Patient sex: M
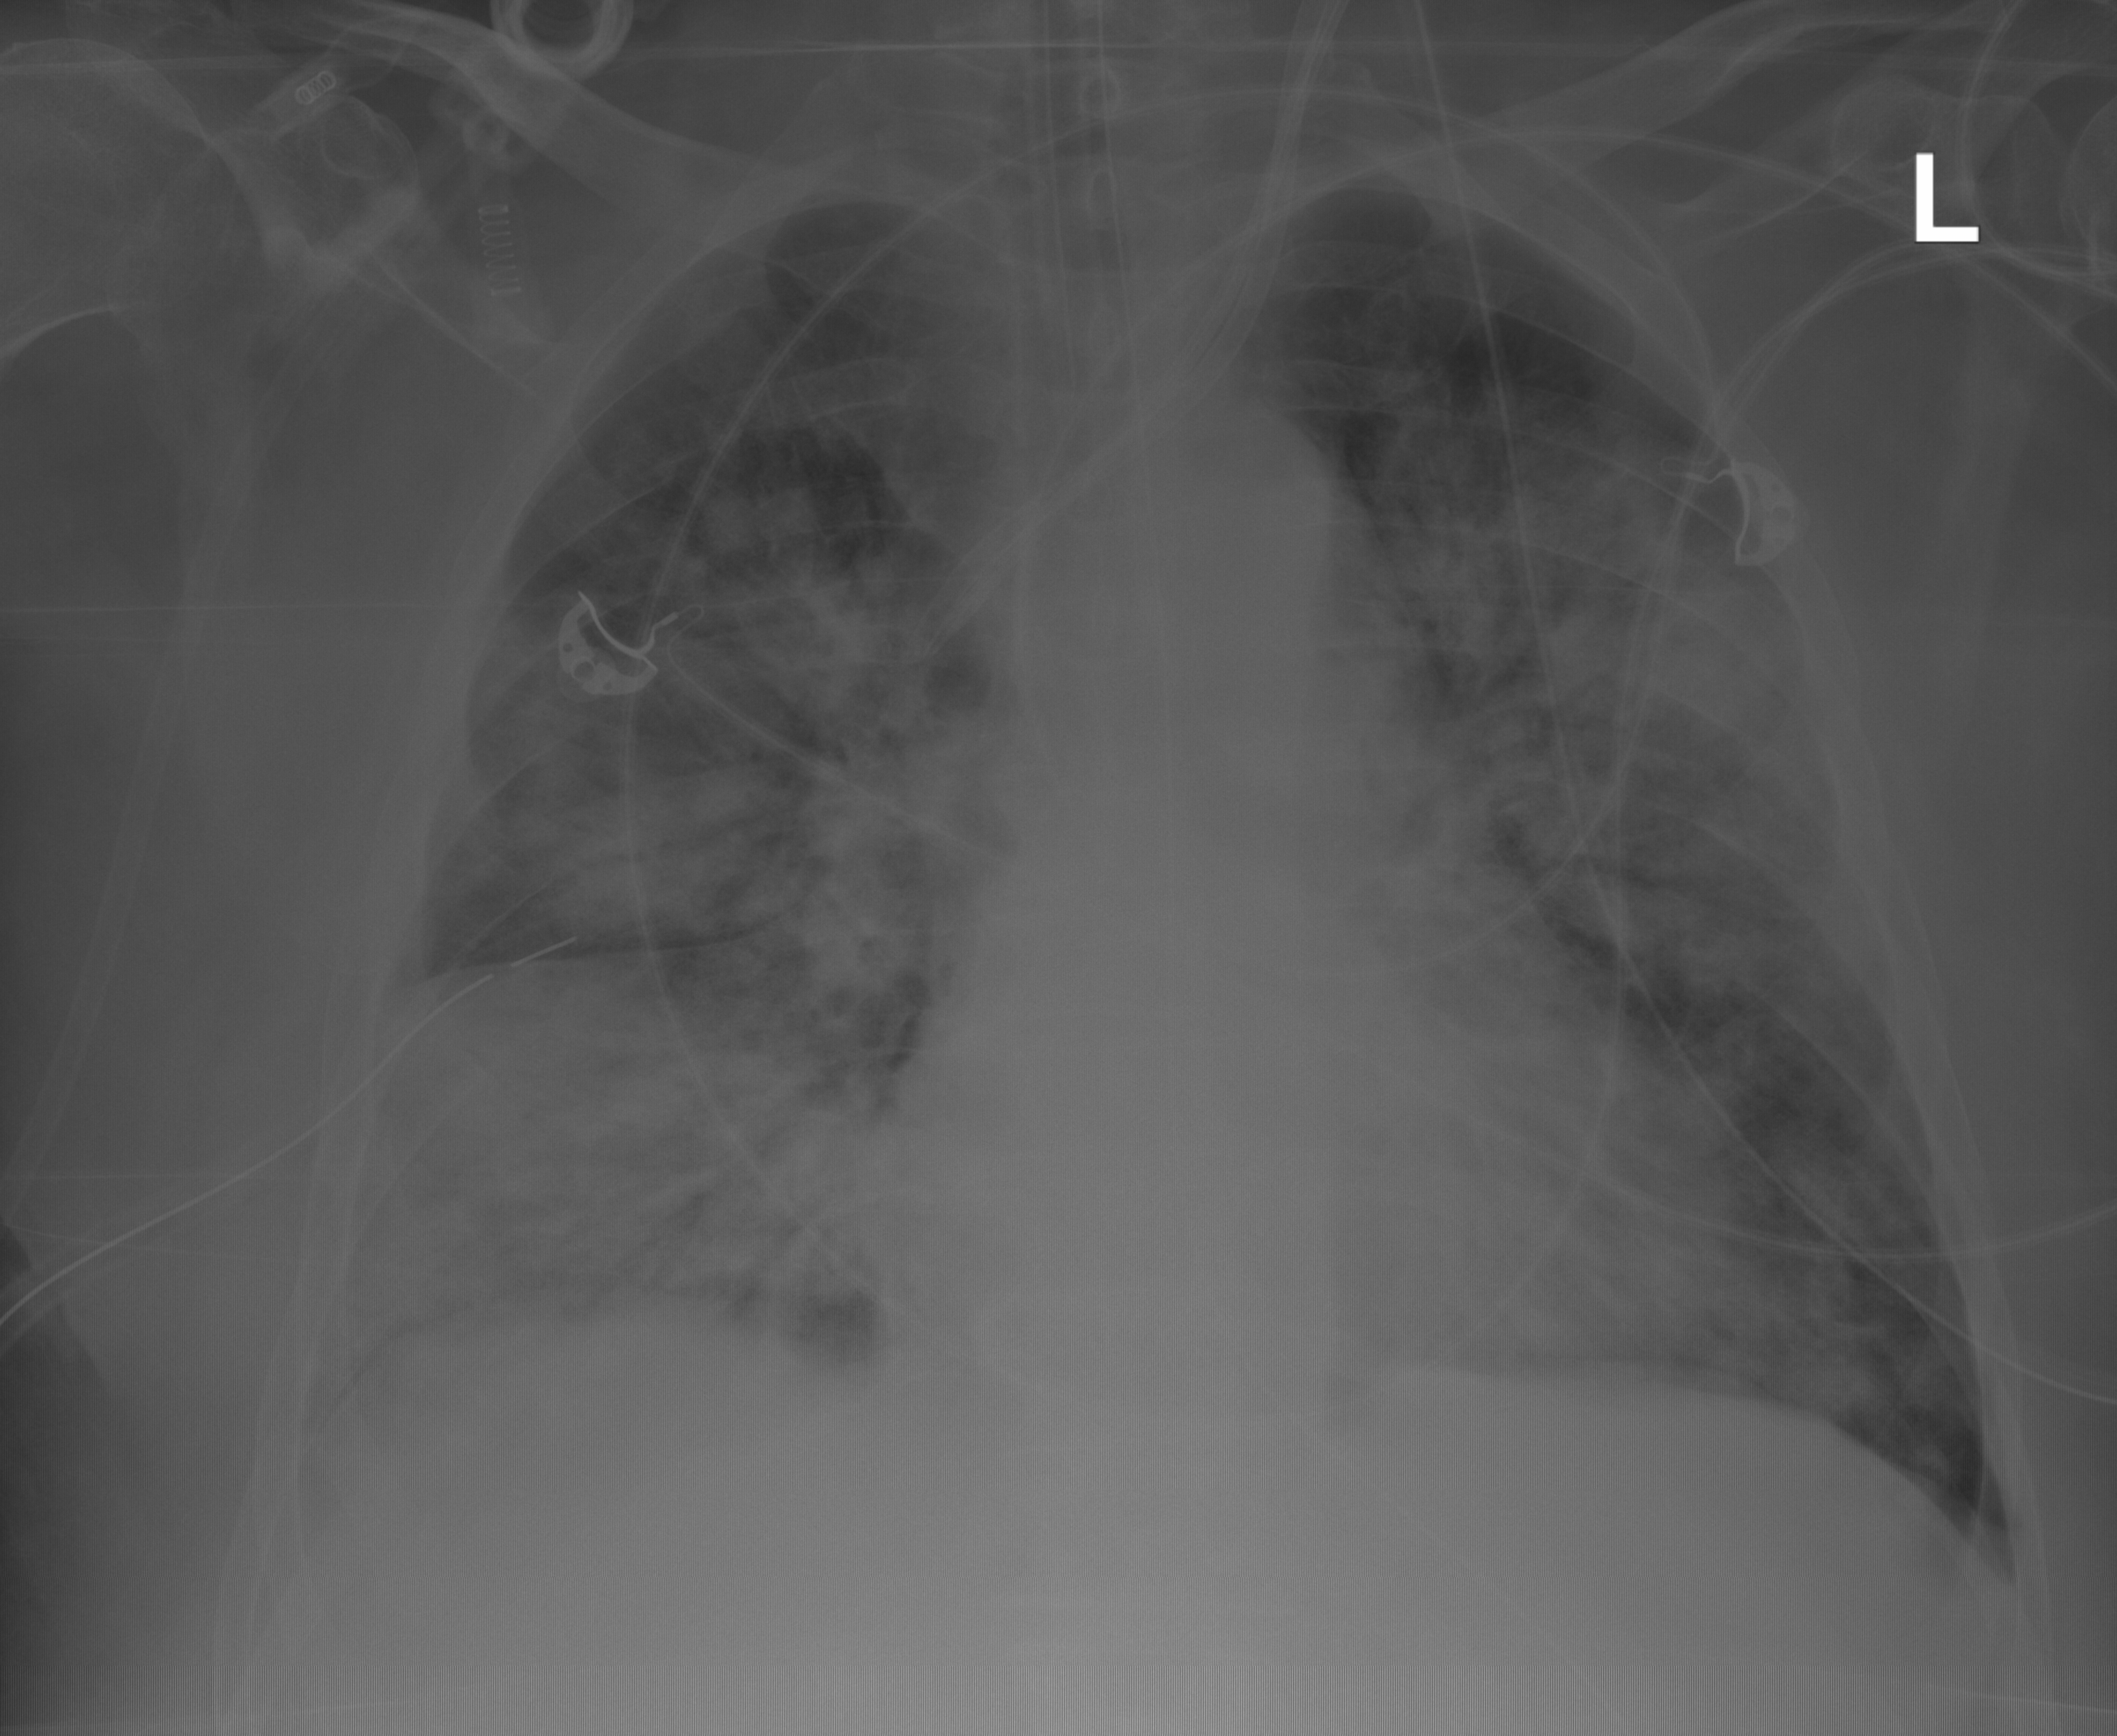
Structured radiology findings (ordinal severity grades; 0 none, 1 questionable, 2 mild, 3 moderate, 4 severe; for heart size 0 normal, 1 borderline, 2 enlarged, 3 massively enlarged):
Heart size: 1
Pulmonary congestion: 2
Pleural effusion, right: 1
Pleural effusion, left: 0
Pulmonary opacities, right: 4
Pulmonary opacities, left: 3
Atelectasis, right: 3
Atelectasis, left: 3